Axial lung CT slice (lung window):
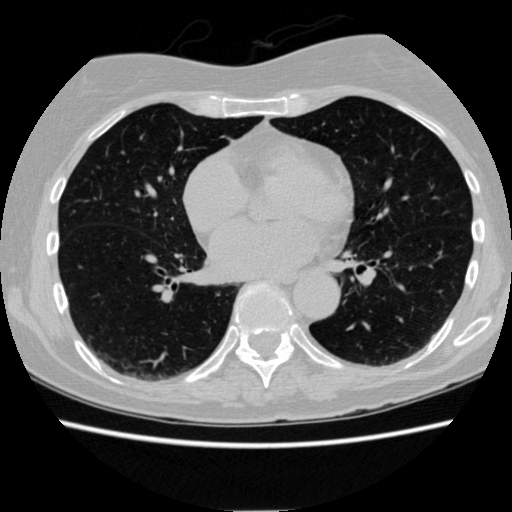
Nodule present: no